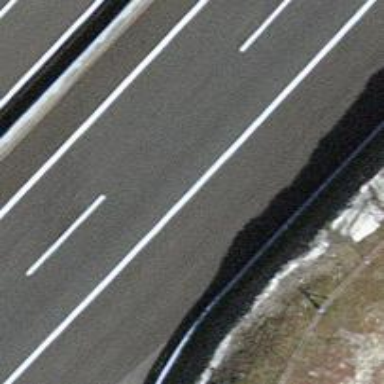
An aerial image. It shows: Motorway.